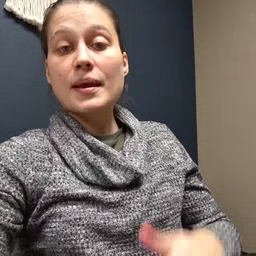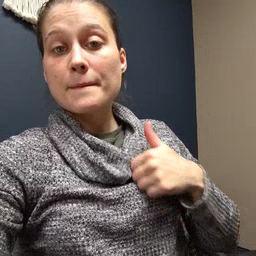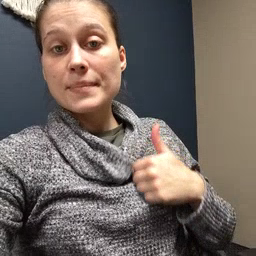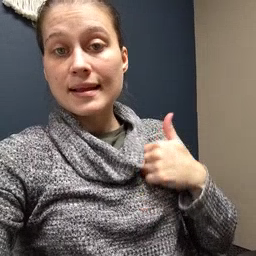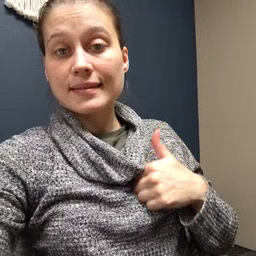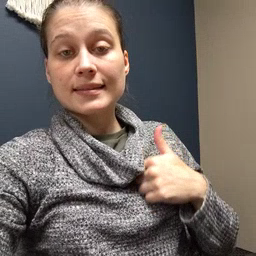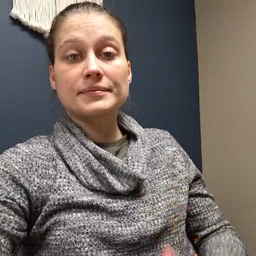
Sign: bath